Question: I am trying to create a listview of photos. Problem is that I want my listview row to have curved divider.
I've tried getting custom imageview shape, but that wasn't working well because the divider was a straight line, and there was lots of white space.
Secondly i've tried to get divider as a .png but that also gave me nothing but lots of white space. So how could I achieve something like this (Yellow line is divider):

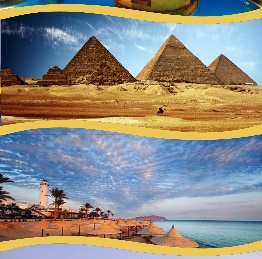
Answer: I have a simple idea:
Made a couple of "semy wavy" PNGs with transparent areas.
The 2 will be the upper and lower half (the curvature has to be small enough and the stroke wide enough to cut the wave in 2 halves longitudinally).
You'll end up with two rectangles (say a "header" and a footer).
When two rows are displayed, the top part of the second completes the curve of the first one.
Something like so:

Your ImageView

This is when 2 rows meet:

The black part represents the second row ImageView.
Well, maybe it's not as curvy as you would desire, but no even such a bad result, in my opinion.
It gives you the idea.
You can do a better artist work, if you make it more "metallic" using gradients.
You might argue that the very first row and the last one would have a "cut" top and bottom, respectively.
Right observation.
But I just had an idea on how to "round" them too.
You can add a headerView with the part and a footerView with the part, and this closes the loop(s).
While these headers scroll with the rows... !